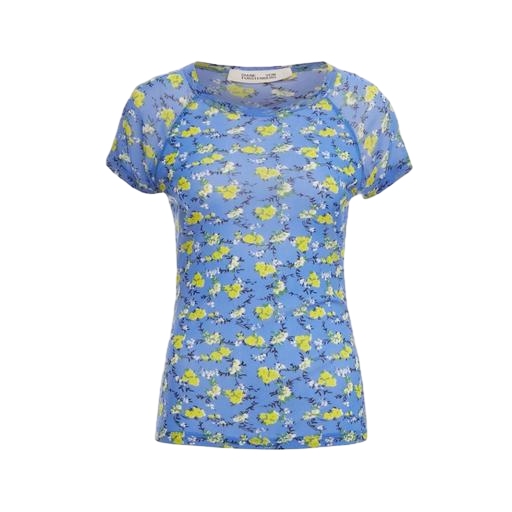
blue comme des garçons floral print t-shirt, blue floral print tee, blue floral-print top, white background